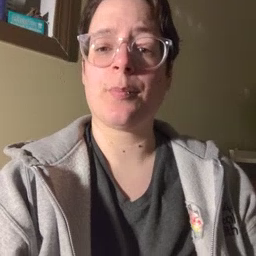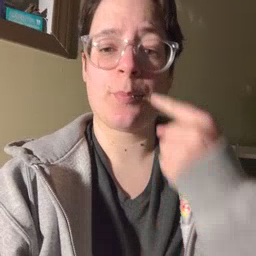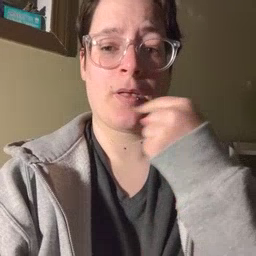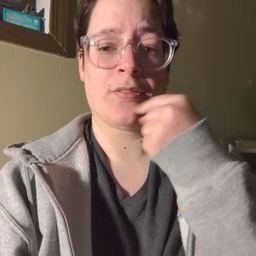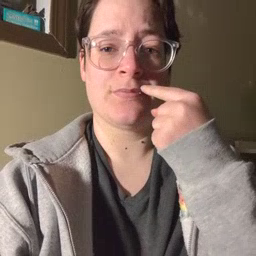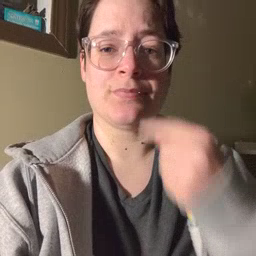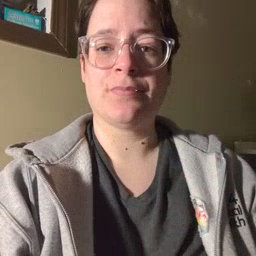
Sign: mouth